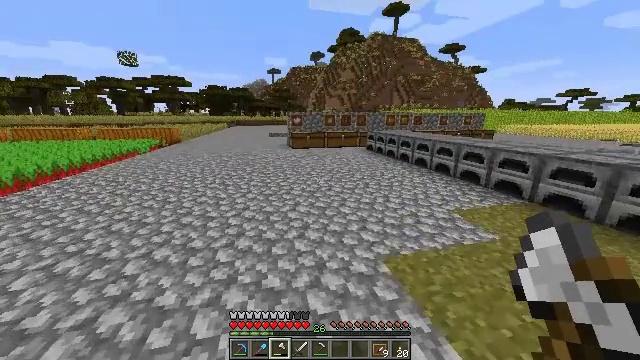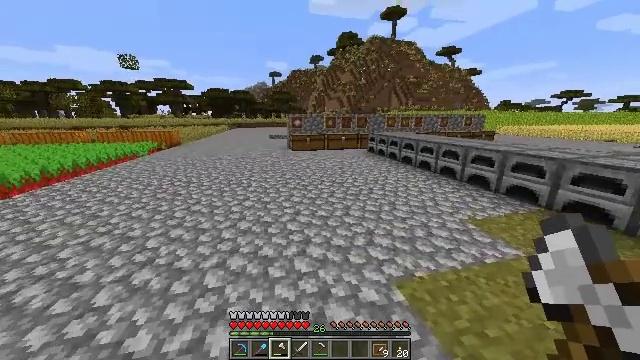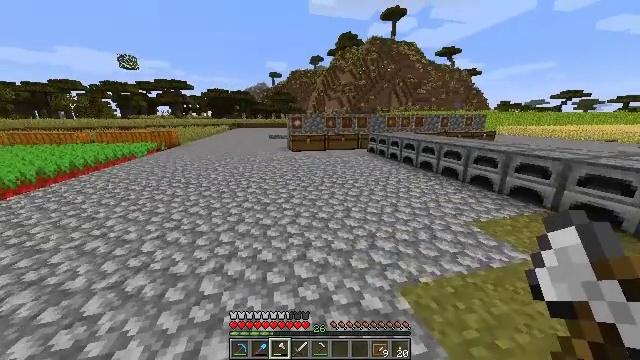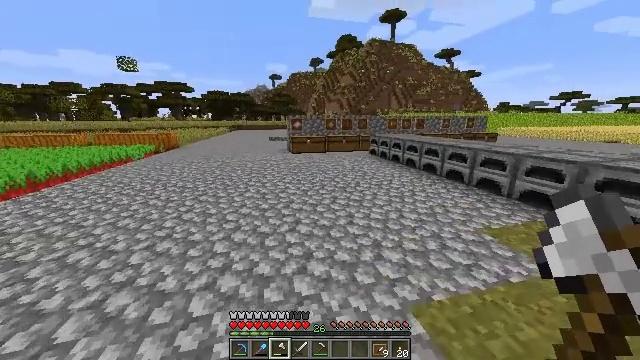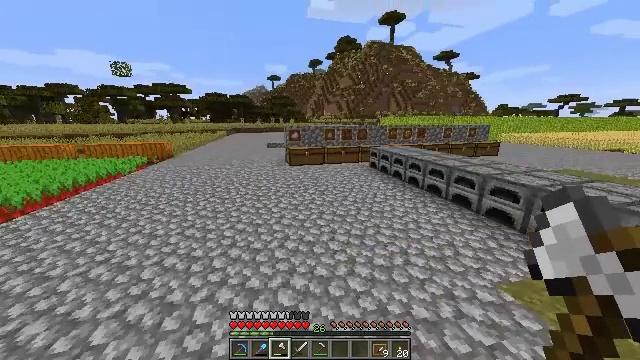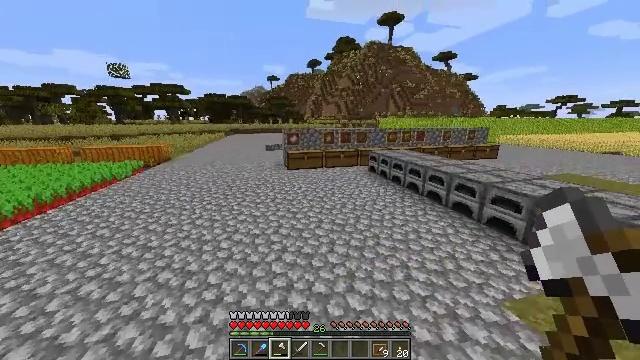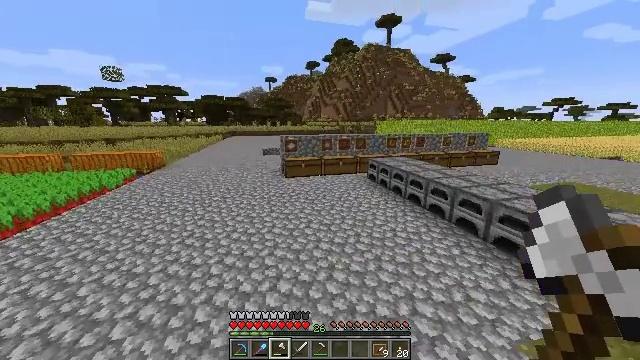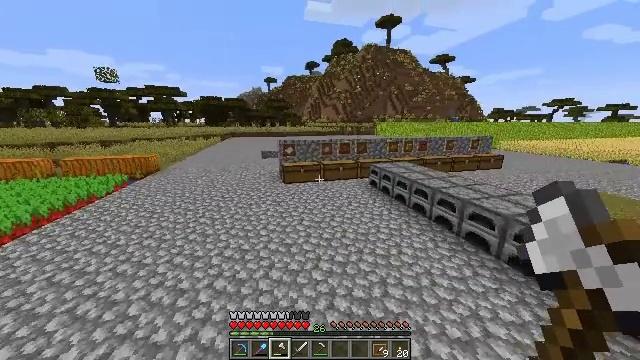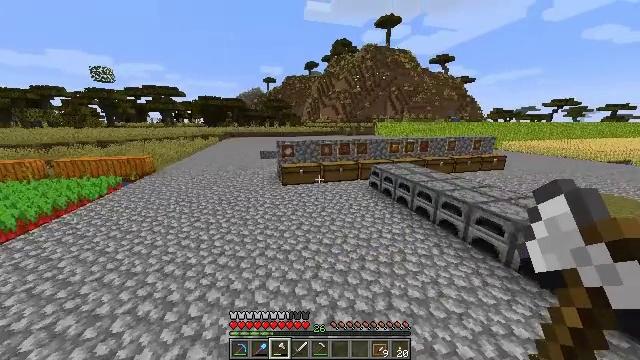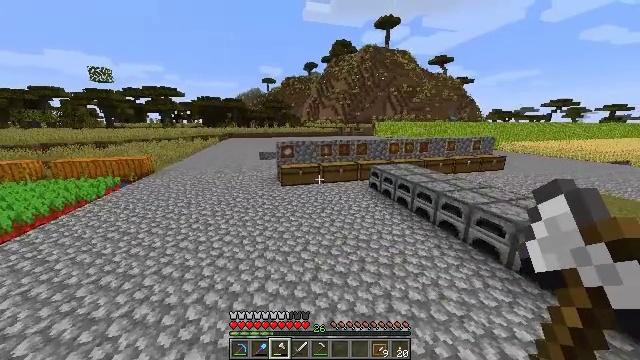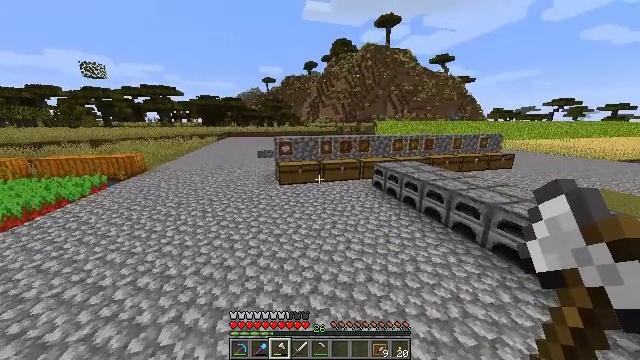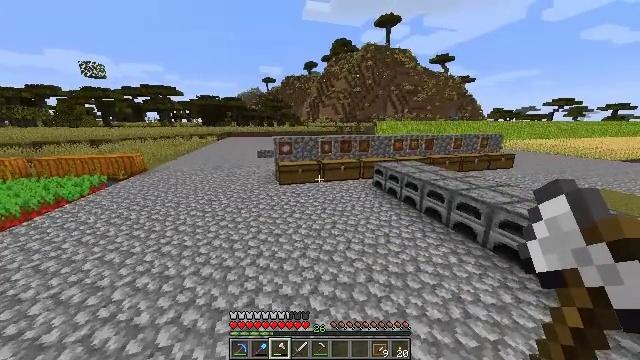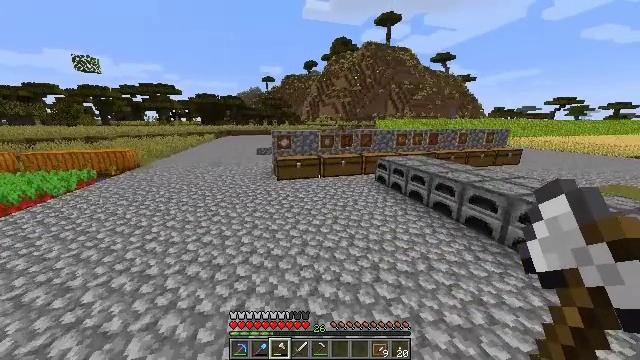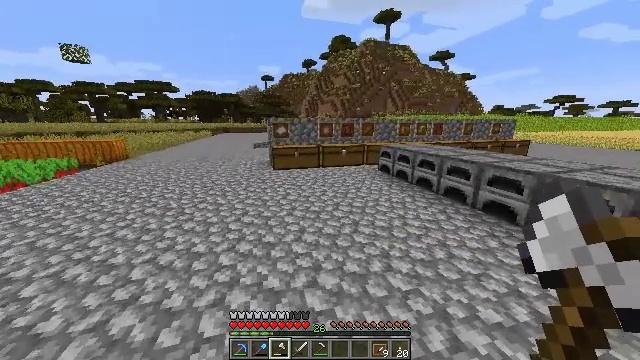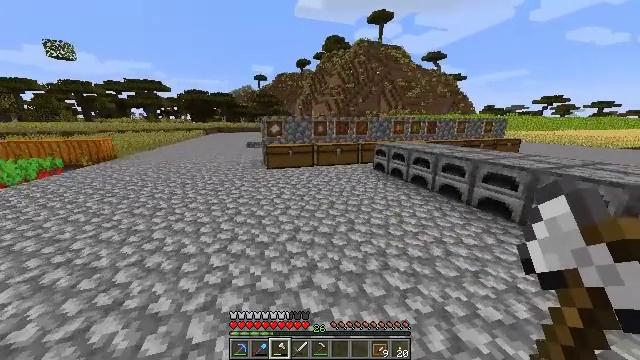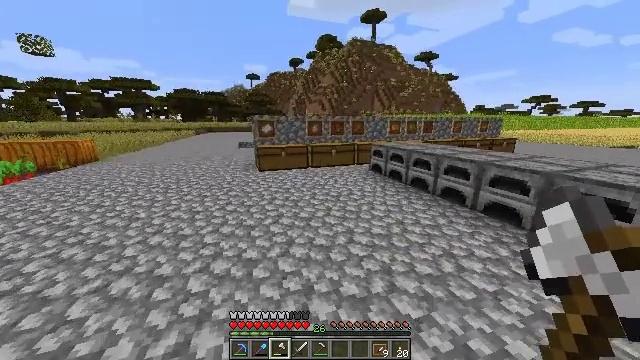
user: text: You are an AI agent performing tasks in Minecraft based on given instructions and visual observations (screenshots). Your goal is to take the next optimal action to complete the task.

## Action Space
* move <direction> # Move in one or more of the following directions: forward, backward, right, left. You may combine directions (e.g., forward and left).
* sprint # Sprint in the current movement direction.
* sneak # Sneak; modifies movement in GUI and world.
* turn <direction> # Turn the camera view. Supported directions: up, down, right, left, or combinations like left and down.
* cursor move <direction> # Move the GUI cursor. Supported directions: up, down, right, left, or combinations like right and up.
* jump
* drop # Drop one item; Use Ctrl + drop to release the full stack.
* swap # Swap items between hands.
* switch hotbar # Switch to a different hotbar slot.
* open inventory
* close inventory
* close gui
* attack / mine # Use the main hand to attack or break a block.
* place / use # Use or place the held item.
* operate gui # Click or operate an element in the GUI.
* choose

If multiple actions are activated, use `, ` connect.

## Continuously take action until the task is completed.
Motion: motion action
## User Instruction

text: Drop a crafting table.
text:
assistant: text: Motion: move forward, sprint
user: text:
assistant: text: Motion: move forward, sprint
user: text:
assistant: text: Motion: move forward, sprint, jump
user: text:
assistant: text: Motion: move forward, sprint, jump
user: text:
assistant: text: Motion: move forward, sprint, jump
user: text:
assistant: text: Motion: move forward, sprint, jump
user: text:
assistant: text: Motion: move forward, sprint, jump
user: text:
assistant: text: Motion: move forward, sprint, jump
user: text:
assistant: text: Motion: move forward, sprint, jump
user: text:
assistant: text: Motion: move forward, sprint, jump
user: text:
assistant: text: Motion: move forward, sprint, jump
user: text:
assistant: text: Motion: move forward, sprint, jump
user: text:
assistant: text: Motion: move forward, sprint, jump
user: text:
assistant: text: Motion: move forward, sprint, turn right, jump
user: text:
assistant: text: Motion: move forward, sprint, turn right, jump
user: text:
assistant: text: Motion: move forward, sprint, jump
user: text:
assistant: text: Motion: move forward, sprint, jump
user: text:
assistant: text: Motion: move forward, sprint, jump
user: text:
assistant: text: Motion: move forward, sprint, jump
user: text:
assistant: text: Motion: move forward, sprint
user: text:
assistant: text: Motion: move forward, sprint
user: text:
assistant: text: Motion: move forward, sprint
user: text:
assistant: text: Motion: move forward
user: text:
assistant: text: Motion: move forward
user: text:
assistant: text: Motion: move forward
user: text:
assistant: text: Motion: move forward
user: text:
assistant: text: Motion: move forward
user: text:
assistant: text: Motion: move forward
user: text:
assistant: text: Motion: move forward
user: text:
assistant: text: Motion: no_op